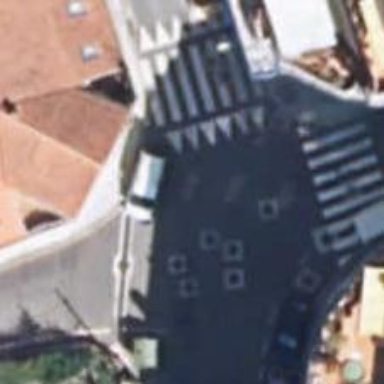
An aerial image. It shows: Bollard barrier.